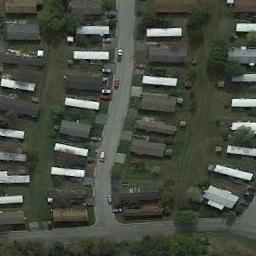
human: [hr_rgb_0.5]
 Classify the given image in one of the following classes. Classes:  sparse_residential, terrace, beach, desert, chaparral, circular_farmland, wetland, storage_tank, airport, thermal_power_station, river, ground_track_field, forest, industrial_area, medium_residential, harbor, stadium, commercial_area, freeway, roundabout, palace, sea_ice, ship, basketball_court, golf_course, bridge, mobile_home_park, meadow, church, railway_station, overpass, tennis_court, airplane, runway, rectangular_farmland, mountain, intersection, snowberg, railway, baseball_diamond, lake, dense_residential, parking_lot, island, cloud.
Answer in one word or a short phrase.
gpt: mobile_home_park